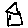
Label: house